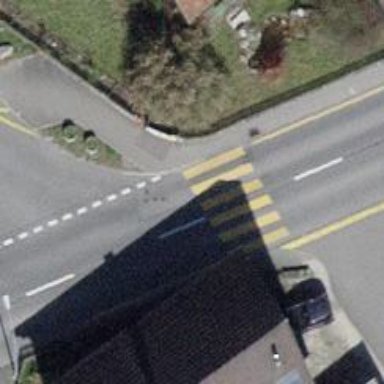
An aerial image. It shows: Pedestrian crossing with zebra markings on footway.